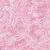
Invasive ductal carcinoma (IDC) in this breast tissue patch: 0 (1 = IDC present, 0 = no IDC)